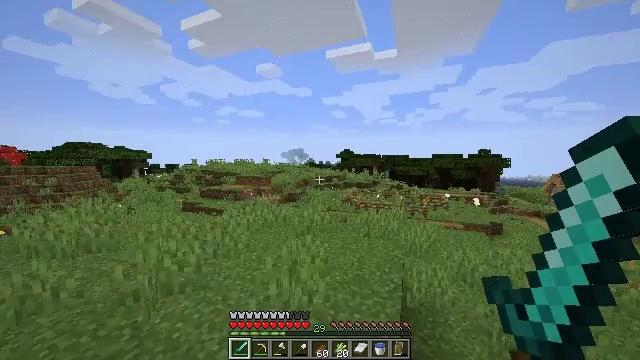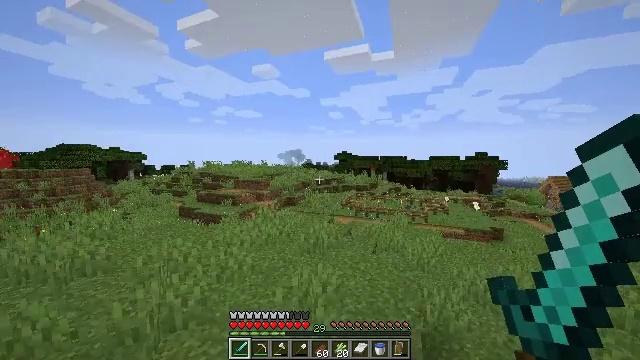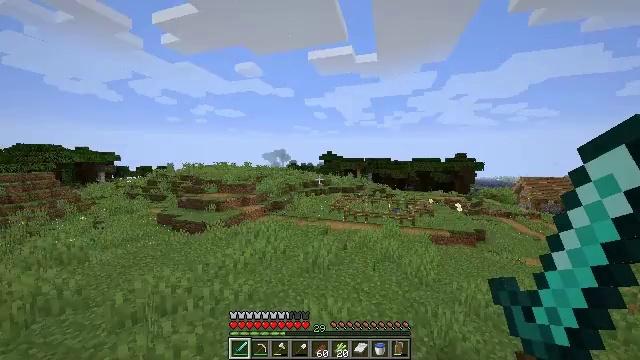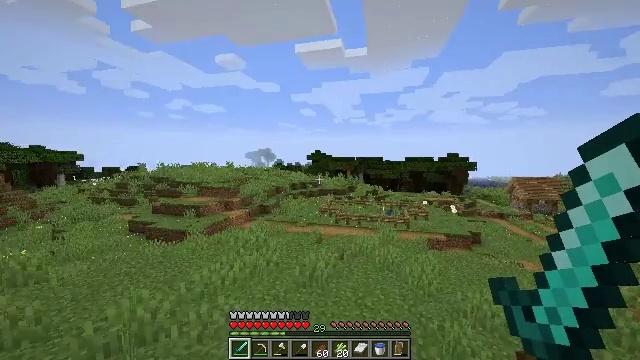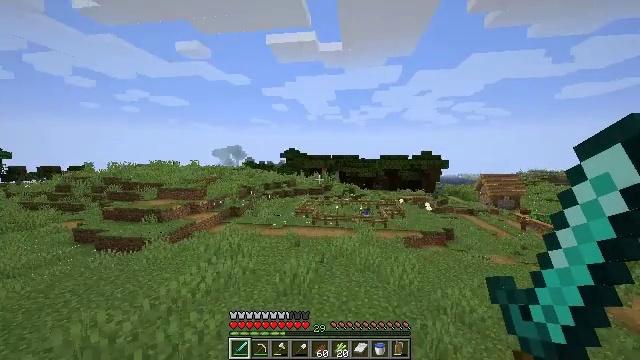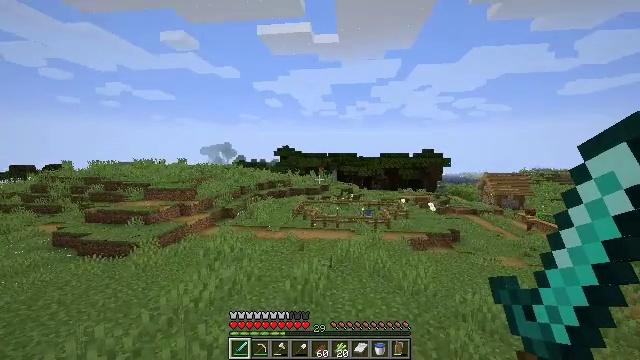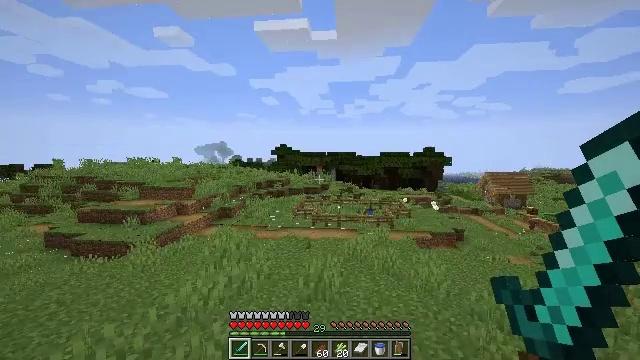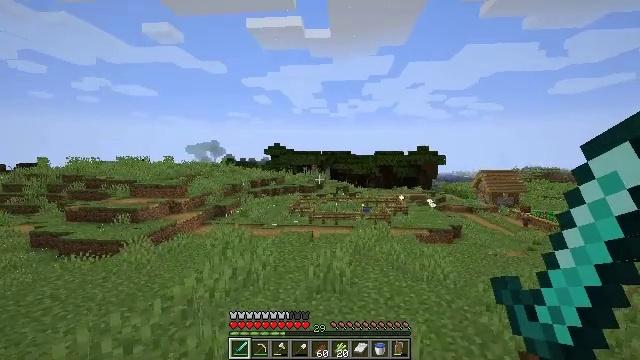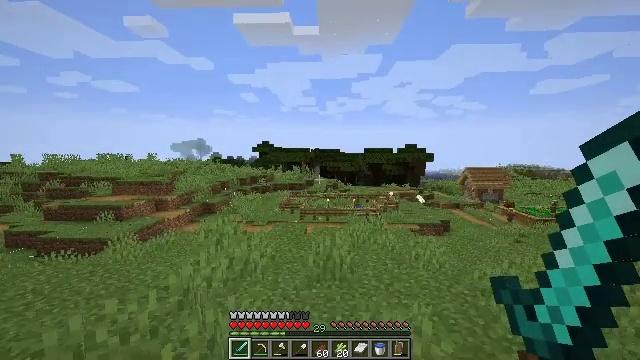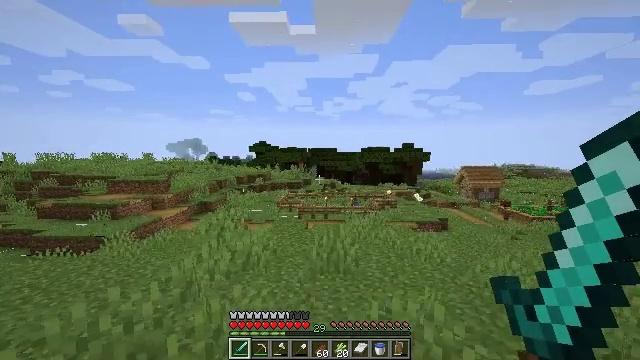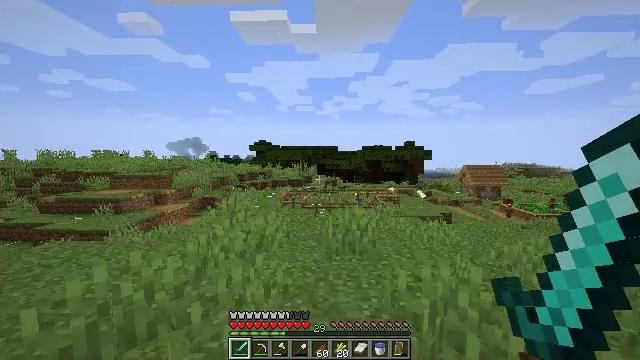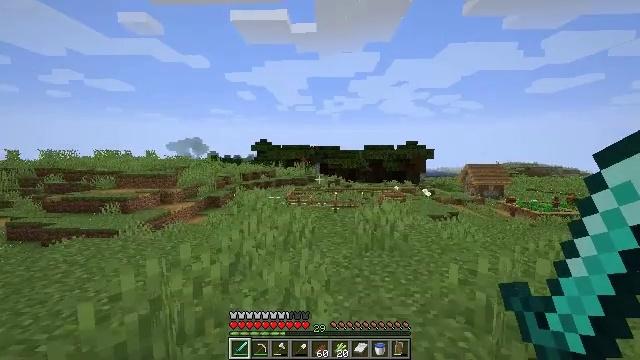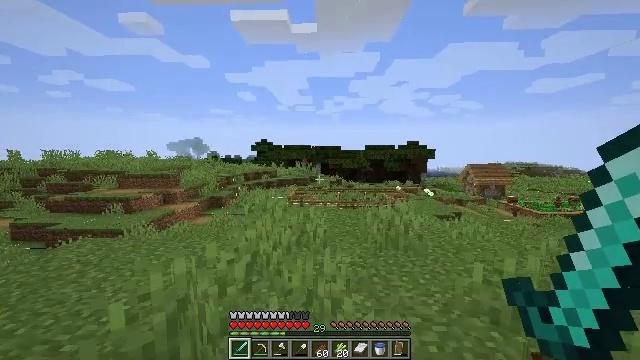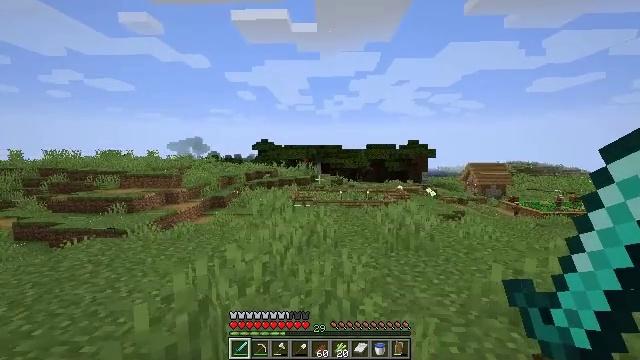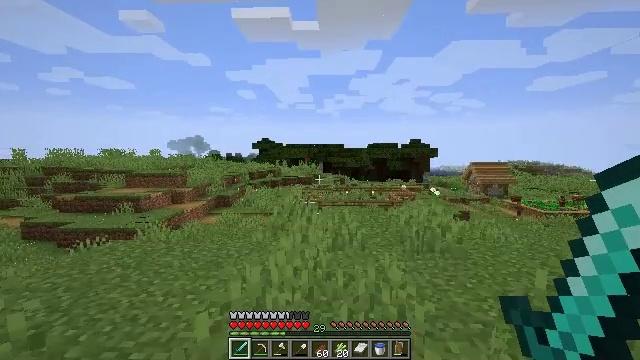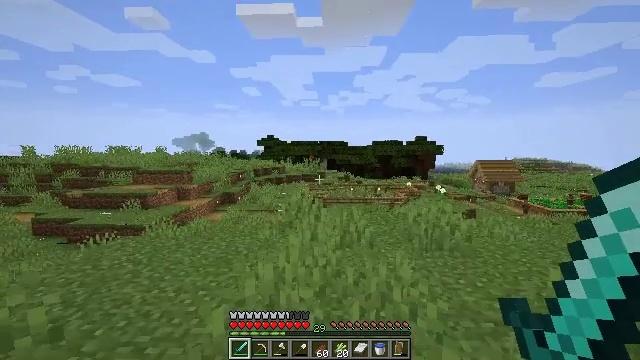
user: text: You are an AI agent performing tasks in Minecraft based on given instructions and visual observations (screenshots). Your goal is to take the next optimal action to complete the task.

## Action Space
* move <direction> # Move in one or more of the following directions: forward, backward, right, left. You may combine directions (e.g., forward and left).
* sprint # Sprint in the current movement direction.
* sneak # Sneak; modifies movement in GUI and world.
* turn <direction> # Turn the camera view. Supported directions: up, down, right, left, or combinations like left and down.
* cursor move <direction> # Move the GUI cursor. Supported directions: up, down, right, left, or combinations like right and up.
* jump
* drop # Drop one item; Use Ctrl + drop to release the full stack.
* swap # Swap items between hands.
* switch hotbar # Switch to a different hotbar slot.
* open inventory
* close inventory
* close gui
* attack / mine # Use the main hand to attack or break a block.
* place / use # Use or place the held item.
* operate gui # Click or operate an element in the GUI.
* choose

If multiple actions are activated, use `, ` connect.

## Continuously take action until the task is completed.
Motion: motion action
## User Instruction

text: Collect a cornflower for blue dye.
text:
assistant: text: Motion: move forward and move left, sprint, jump
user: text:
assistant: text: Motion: move left, sprint, turn right
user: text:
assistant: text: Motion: move left, sprint, turn right
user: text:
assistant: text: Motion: move left, sprint, turn right
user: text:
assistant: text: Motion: move left, sprint, turn right
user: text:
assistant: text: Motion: move left, sprint
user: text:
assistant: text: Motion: move left, sprint, turn right
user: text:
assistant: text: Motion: move left, sprint, turn right
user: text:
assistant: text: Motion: move left, sprint
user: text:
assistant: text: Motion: move left, sprint
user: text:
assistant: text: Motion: move left, sprint
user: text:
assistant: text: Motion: move left, sprint
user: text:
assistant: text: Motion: move left, sprint
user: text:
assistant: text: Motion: move left, sprint
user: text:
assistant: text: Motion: move left, sprint
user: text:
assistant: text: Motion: move left, sprint, turn left and down
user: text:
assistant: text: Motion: move left, sprint, turn left and down
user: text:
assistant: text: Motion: move left, sprint, turn left and down
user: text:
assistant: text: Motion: move left, sprint
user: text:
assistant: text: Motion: move left, sprint
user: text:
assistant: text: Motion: move left, sprint
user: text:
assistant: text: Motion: move left, sprint, turn right
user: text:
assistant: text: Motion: move left, sprint, turn right and up
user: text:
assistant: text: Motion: move left, sprint, turn right
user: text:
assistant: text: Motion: move forward and move right, sprint, turn right
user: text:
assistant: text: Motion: move forward and move right, sprint
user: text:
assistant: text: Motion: move forward and move right, sprint
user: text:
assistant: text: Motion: move forward, sprint
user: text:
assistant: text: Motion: move forward, sprint
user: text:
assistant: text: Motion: move forward, sprint